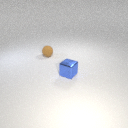
small blue metal cube in front of small brown rubber sphere